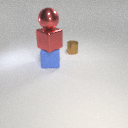
large red metal sphere above large red metal cube